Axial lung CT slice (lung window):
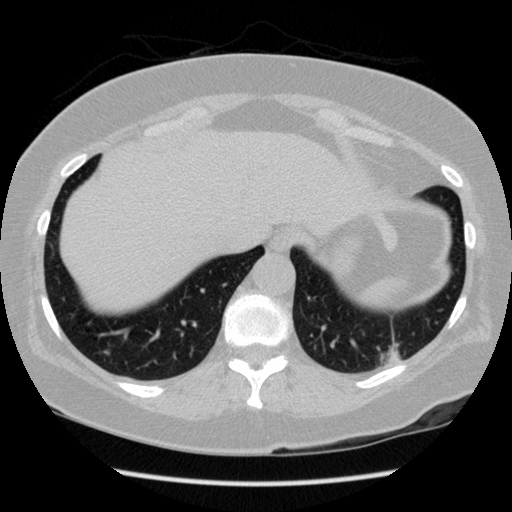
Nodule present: yes
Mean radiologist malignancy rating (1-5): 1